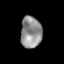
Tissue: prostate
Cell type: T cells
Senescence score: 0.3466
Nuclear area (px): 643
Mean DAPI intensity: 144.977